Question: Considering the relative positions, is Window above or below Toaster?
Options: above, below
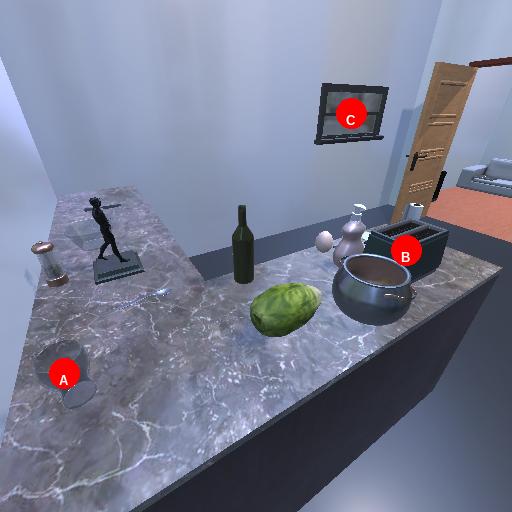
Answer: above